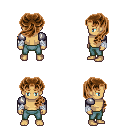
a pixel art fantasy rpg character, male body template, human, tanned skin, steel arm armor, teal pants, brown princess hairstyle, white cloth bandages, four views (front, back, left, right), 2x2 character sprite sheet, small pixel art, hard edges, no anti-aliasing